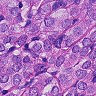
Metastatic tissue present: yes